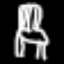
Label: chair